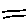
Label: line